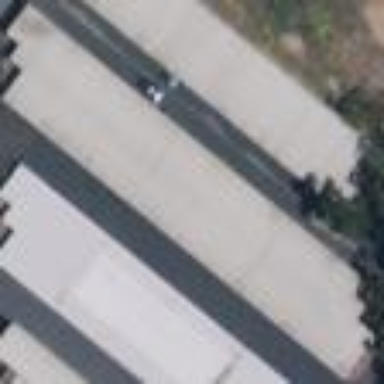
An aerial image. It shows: Industrial building.